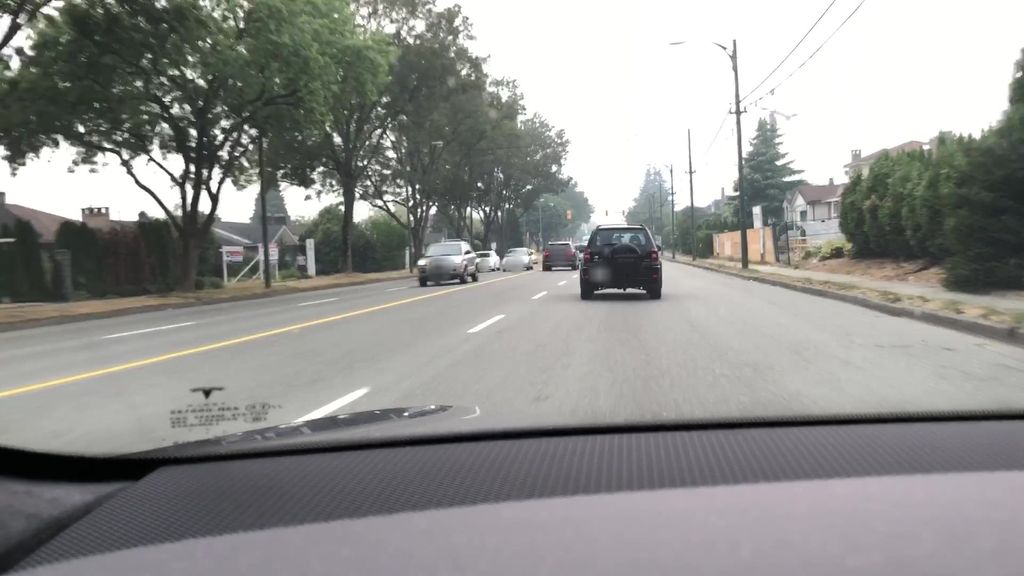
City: vancouver